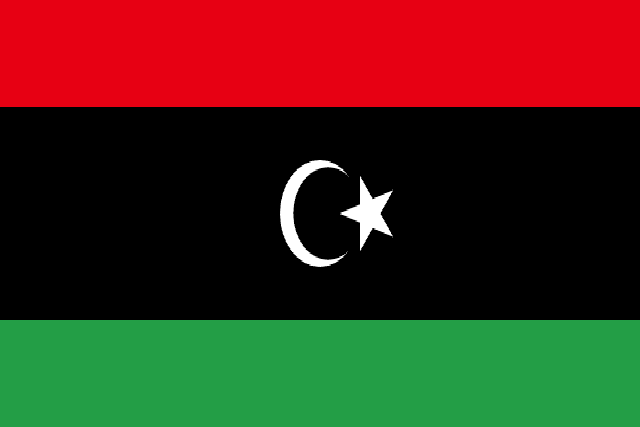
Country: Libya
Country code: ly